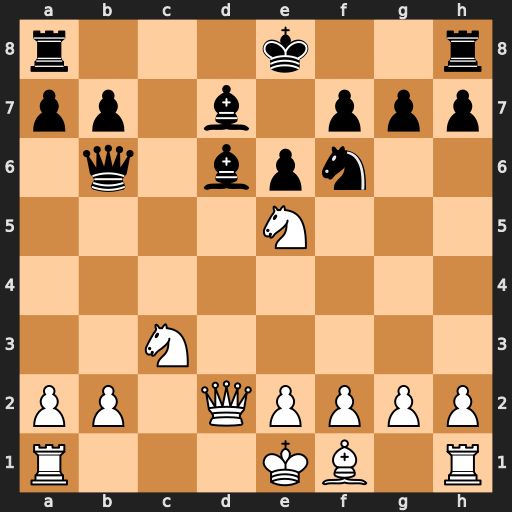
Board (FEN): r3k2r/pp1b1ppp/1q1bpn2/4N3/8/2N5/PP1QPPPP/R3KB1R
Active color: w
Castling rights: KQkq
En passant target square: -
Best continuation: Nc4 Qc5 Nxd6+